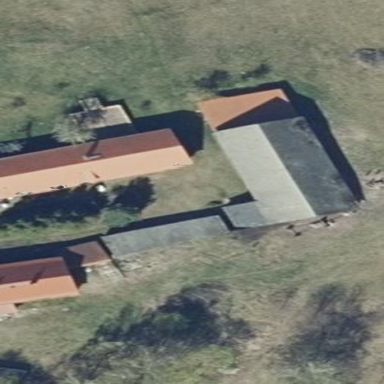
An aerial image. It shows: Flat-roofed dark grey farm auxiliary building.